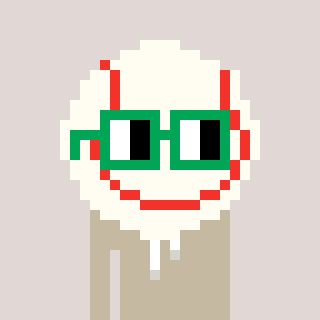
a pixel art character with square green glasses, a baseball ball-shaped head and a bege-colored body on a warm background